Question: I have a set of non-intersecting lines, some of which are connected at vertices. I'm trying to find the smallest polygon, if one exists, that encloses a given point. So, in the image below, out of the list of all the line segments, given the point in red, I want to get the blue ones only. I'm using Python, but could probably adapt an algorithm from other languages; I have no idea what this problem is called.

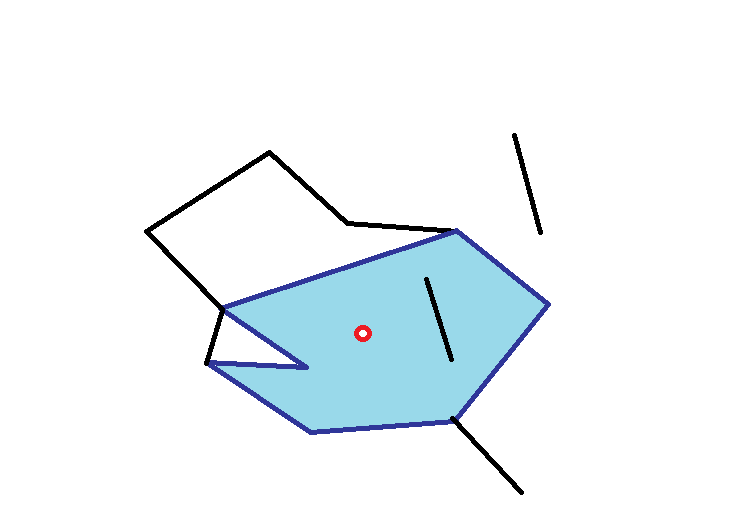
Answer: First, remove all line segments that have at least one free endpoint, not coincident with any other segment. Do that repeatedly until no such segment remains.
Now you have a plane nicely subdivided into polygonal areas.
Find a segment closest to your point. Not the closest endpoint but the closest segment, mind you. Find out which direction along the segment you need (your point should be to the right of the directed segment). Go to the endpoint, turn right (that is, take the segment next to the one you came from, counting counterclockwise). Continue going to the next endpoint and turning right until you hit the closest segment again.
Then, check if the polygon encloses the given point. If it is not, then you have found an "island"; remove that polygon and the entire connected component it belongs to, and start over by selecting the nearest segment again. Connected components can be found with a simple DFS.
This gives you a clockwise-oriented polygon. If you want counterclockwise, which is often the default "positive" direction in both the software an the literature, start with the point to your left, and turn left at each intersection.
It surely helps if, given an endpoint, you can quickly find all segments incident with it.